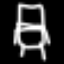
Label: chair